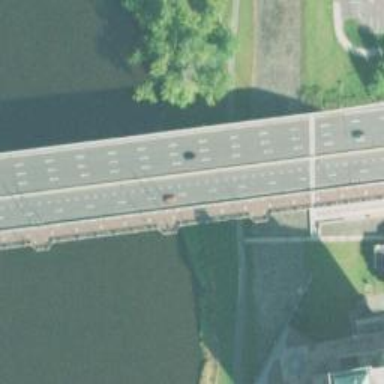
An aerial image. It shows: Asphalt cycleway.